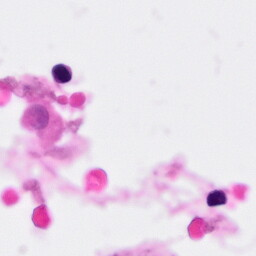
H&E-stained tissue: Pancreatic